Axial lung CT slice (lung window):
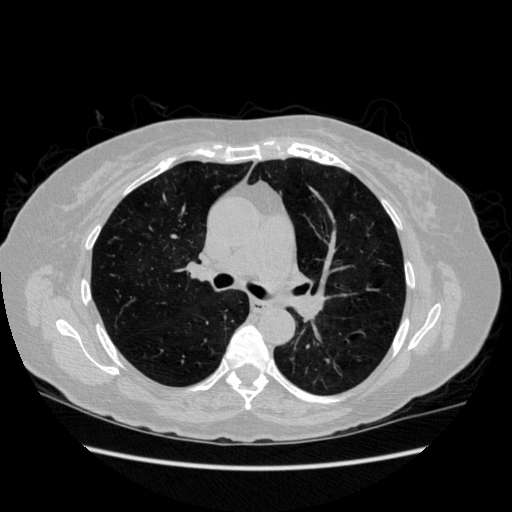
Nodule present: no